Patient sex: M
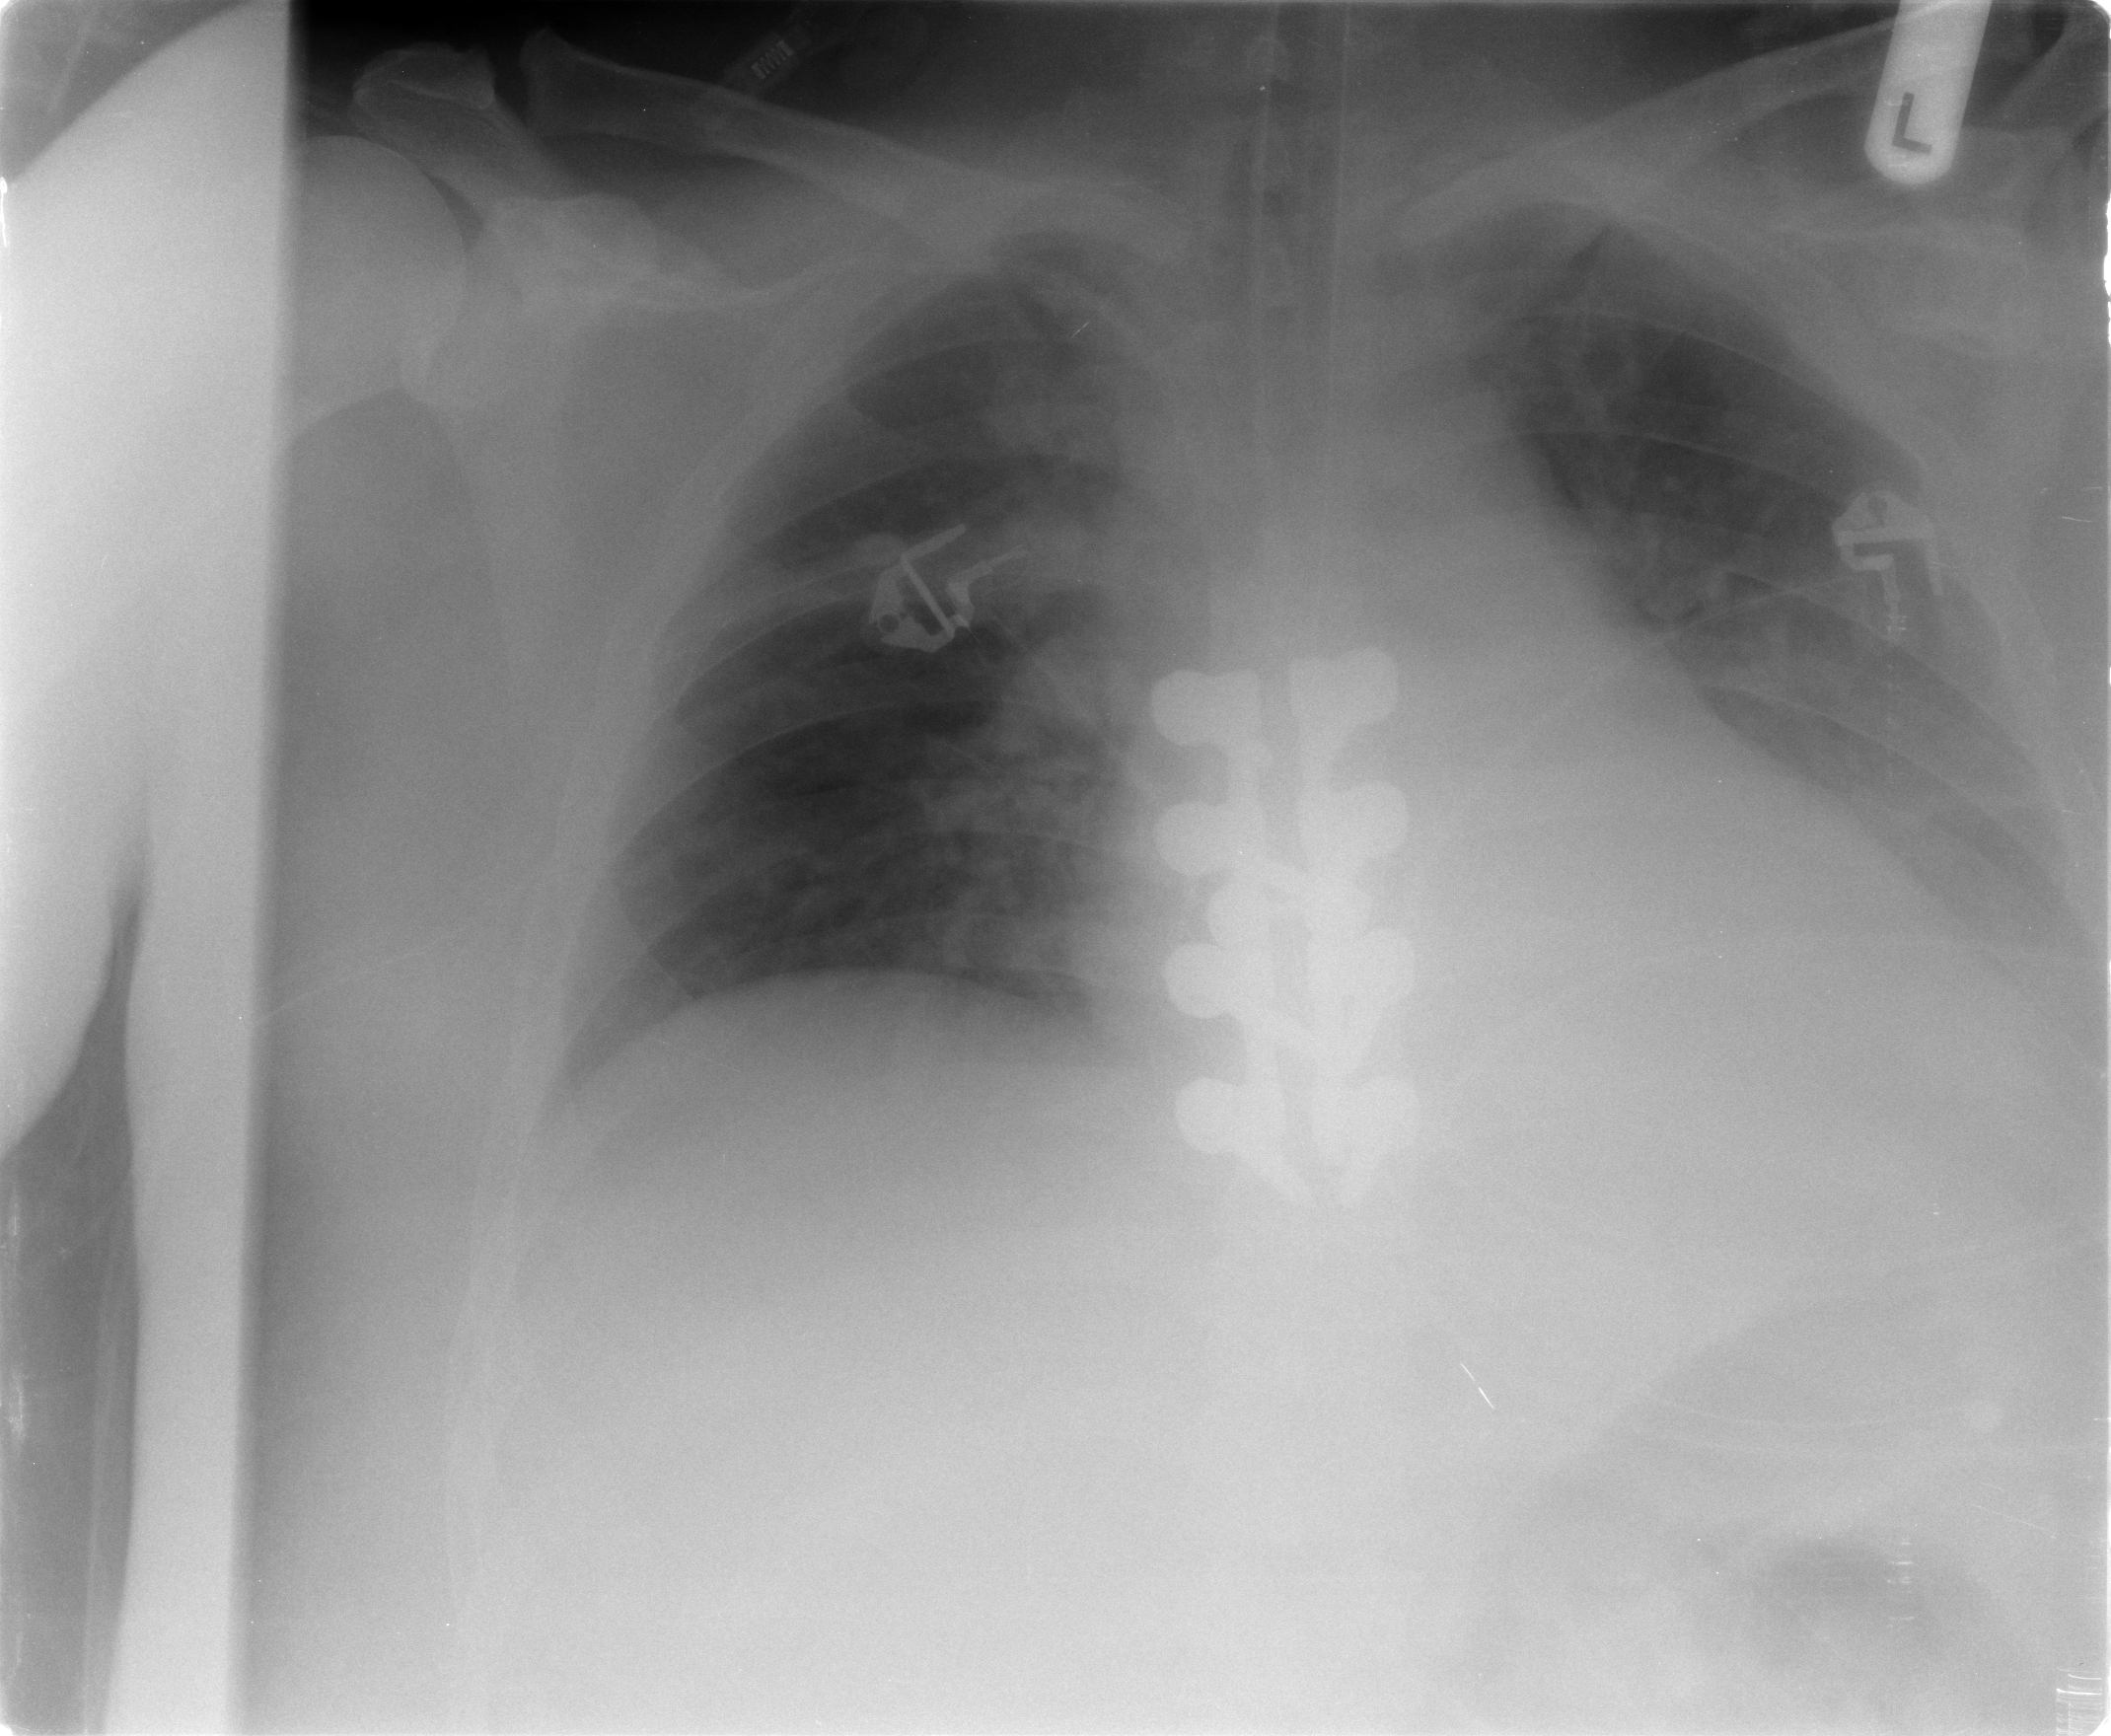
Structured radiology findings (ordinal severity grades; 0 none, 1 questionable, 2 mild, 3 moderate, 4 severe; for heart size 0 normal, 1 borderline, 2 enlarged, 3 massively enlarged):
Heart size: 0
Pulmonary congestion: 1
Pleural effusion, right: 2
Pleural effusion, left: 3
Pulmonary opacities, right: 2
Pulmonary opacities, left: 2
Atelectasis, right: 0
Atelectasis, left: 2